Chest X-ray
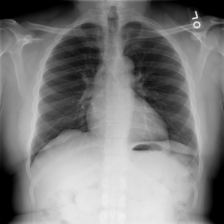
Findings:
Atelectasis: negative
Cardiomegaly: negative
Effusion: negative
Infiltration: negative
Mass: negative
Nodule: negative
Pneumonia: negative
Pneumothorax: negative
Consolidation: negative
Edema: negative
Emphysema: negative
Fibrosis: negative
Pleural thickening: positive
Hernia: negative